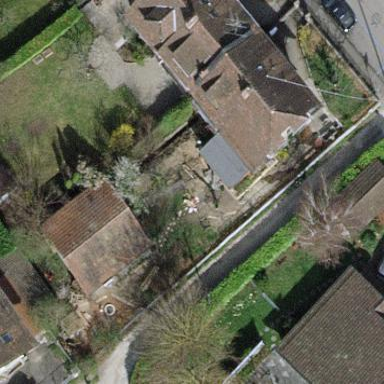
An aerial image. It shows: Garden enclosed by fence.